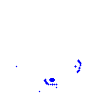
Particle: pion